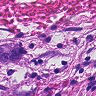
Metastatic tissue present: yes